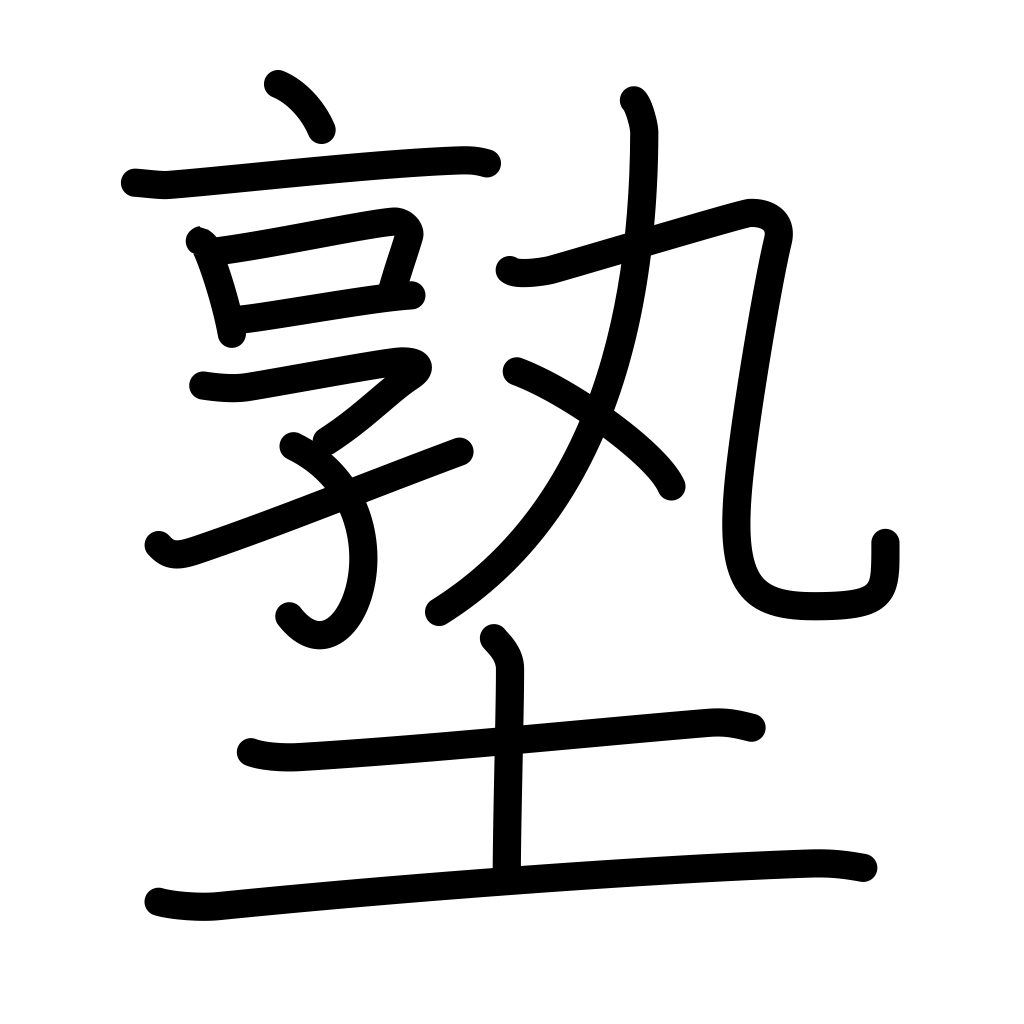
Meaning: cram school, private school